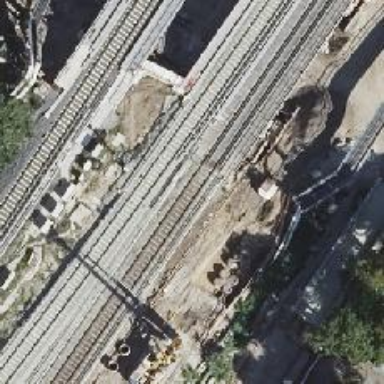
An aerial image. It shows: Railway track with contact line for electrification.